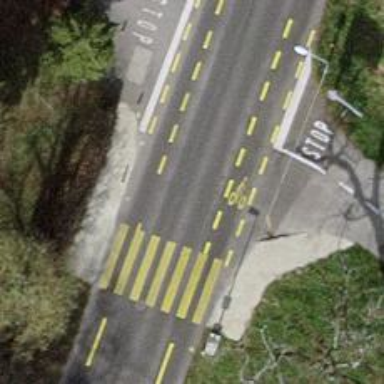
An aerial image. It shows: Tertiary road with asphalt surface including cycle lane.